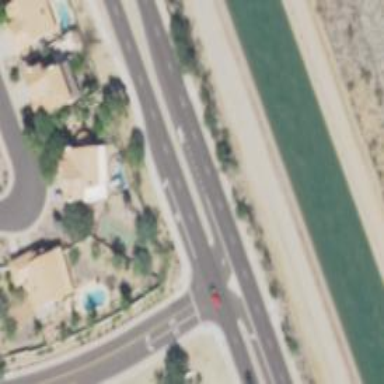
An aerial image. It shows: Asphalt road with secondary link designation.